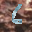
Label: 6